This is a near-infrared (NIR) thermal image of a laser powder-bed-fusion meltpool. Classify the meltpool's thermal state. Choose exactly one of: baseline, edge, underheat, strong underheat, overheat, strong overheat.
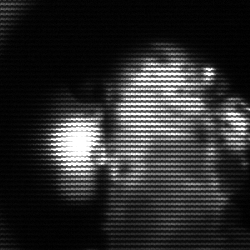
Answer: strong underheat